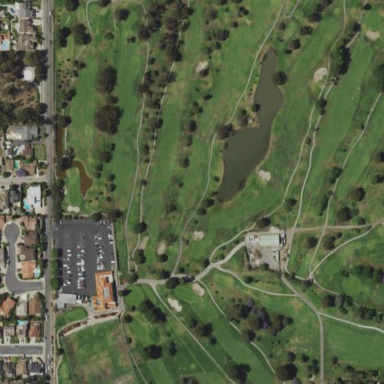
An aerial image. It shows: Golf course.